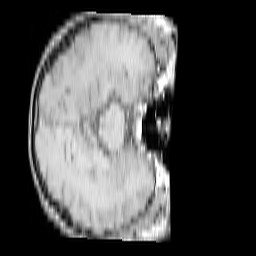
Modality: T1w
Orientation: axial
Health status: ill
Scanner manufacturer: philips
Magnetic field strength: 3 T
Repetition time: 0.3787 s
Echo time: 0.002908 s